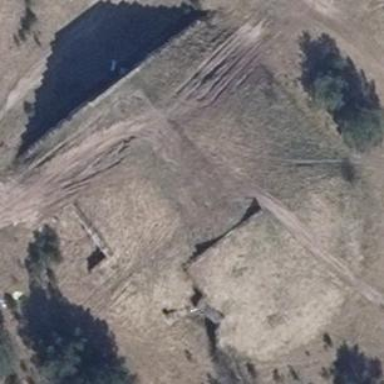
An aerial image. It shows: Bunker.